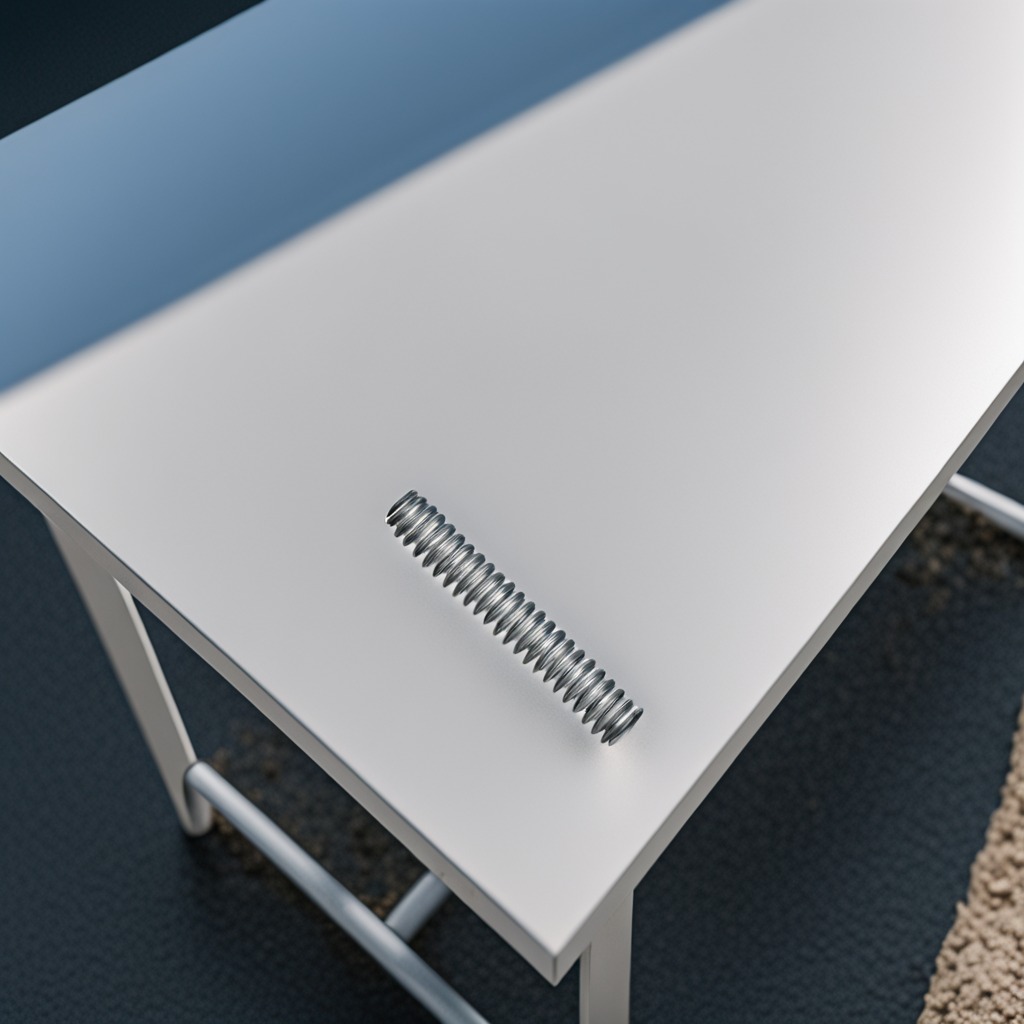
A coiled metal spring lies on the table.